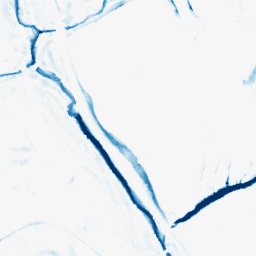
Category: morphological
Decomposition family: morphological_square
Decomposition parameters: operation: closing
size: 10
Upsampling method: sinc_blackman
Upsampling parameters: scale: 2
kernel_size: 8
Upsampling scale: 2